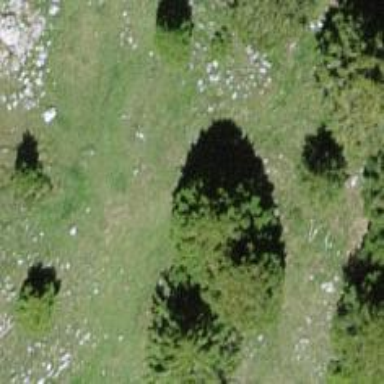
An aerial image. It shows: Evergreen tree with needle-leaved leaves.